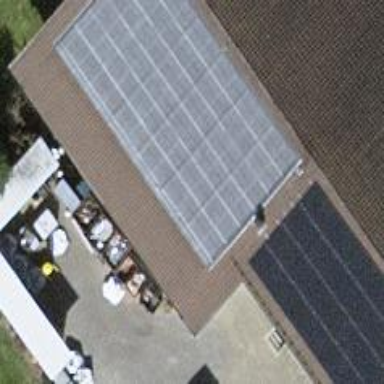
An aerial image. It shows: Solar photovoltaic panel generator.